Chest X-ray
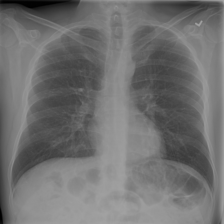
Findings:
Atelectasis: negative
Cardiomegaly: negative
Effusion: negative
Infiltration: positive
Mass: negative
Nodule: negative
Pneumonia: negative
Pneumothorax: negative
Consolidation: negative
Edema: negative
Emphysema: negative
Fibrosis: negative
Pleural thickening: negative
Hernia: negative